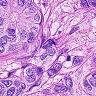
Metastatic tissue present: yes